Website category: sports
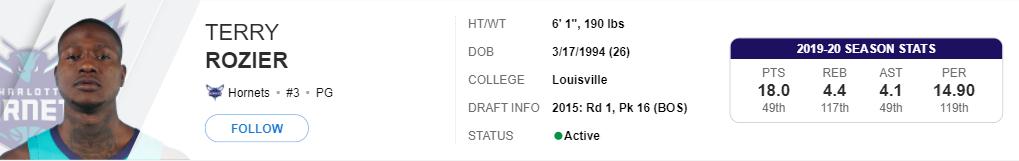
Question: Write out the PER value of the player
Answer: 14.90

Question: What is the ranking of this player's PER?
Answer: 119th

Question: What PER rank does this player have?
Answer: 119th

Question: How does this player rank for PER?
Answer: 119th

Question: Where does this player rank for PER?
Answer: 119th

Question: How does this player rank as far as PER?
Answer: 119th

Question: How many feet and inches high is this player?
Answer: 6' 1"

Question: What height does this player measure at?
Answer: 6' 1"

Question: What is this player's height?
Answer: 6' 1"

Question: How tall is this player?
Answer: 6' 1"

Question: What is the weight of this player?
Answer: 190 lbs

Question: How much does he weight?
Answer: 190 lbs

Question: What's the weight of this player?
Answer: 190 lbs

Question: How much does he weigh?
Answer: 190 lbs

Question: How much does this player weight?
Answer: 190 lbs